Question: How many coins are available?
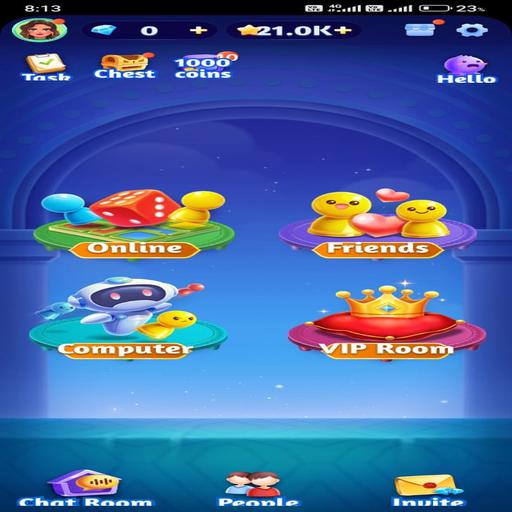
Answer: 1000 coins